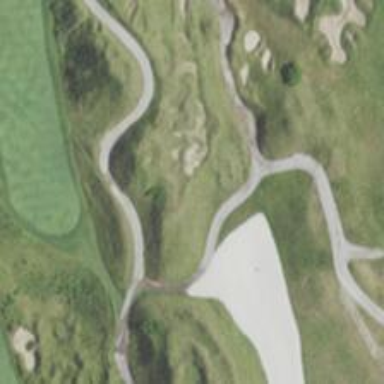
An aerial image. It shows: Service road designated as golf cart path.